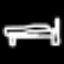
Label: bed